Question: Given a description of the three-view drawing of a solid figure, find the maximum number of small cubes that the solid figure can be composed of when the three-view constraints are met.
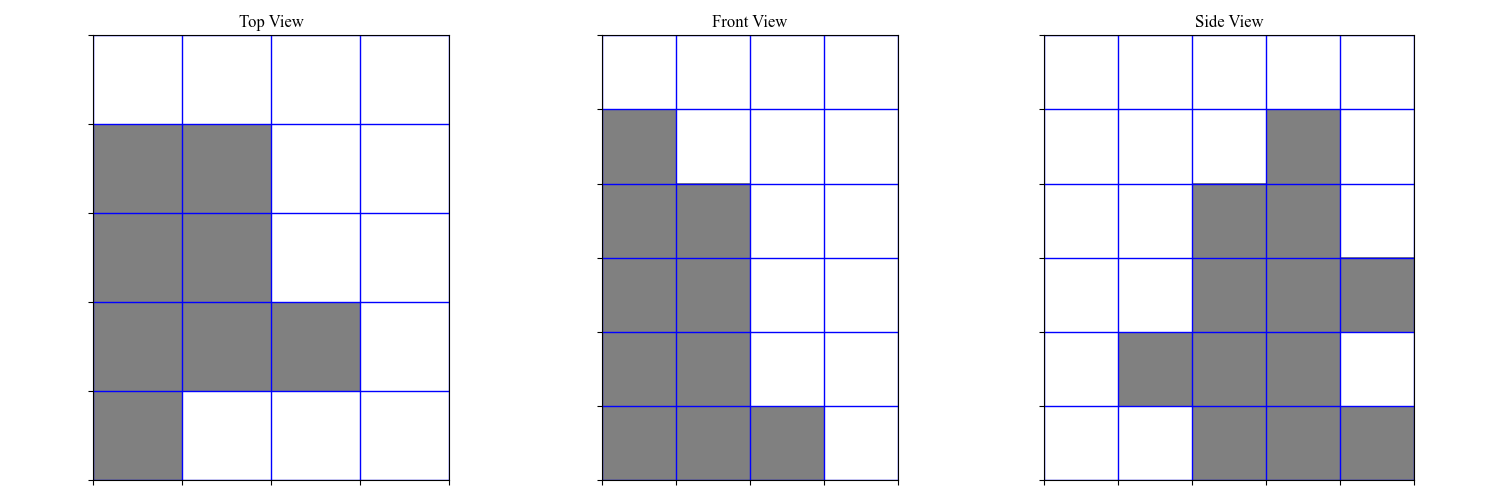
Answer: 22